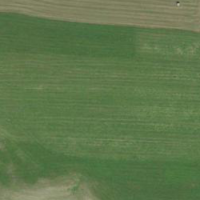
EUNIS habitat code: 24
Species observed at this site:
Epipactis atrorubens